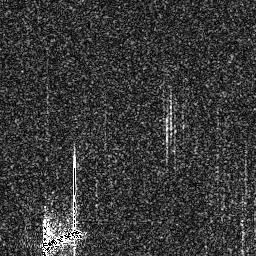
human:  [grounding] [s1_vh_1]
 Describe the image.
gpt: In the satellite image, there is  <ref>1 medium ship </ref> <box>[[14, 85, 32, 99, 0]]</box> located at bottom left.